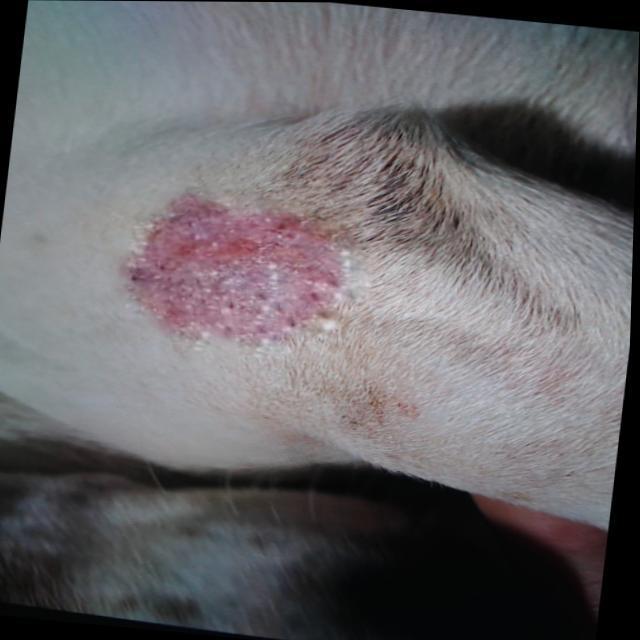
Canine ringworm (Dermatophytosis) — fungal infection caused by Microsporum or Trichophyton. Presents with circular alopecia, scaling, crusting, and broken hairs.